You are looking at the short-time Fourier spectrogram of a bearing's acceleration signal. Determine the bearing's health state. Answer with exactly one of: normal, inner_race, outer_race, ball.
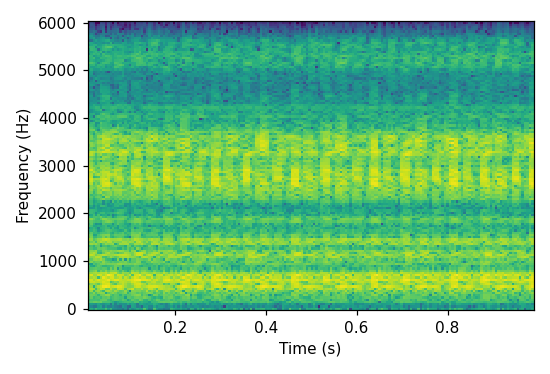
Answer: outer_race